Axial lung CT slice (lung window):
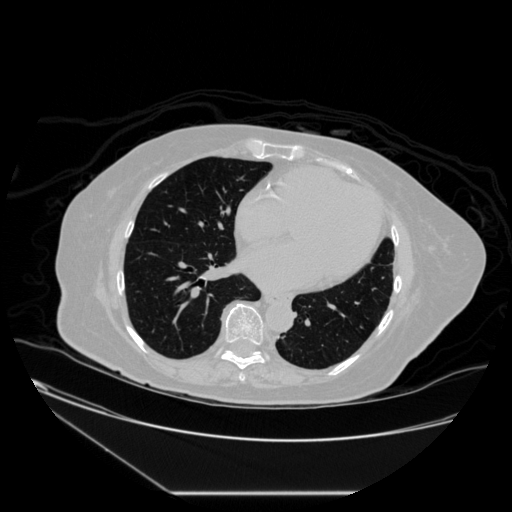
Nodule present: no